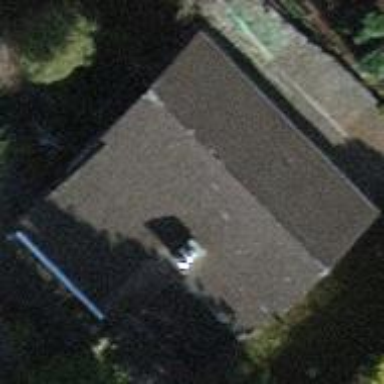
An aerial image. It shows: Detached building.